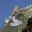
Label: 5